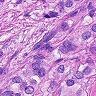
Metastatic tissue present: yes